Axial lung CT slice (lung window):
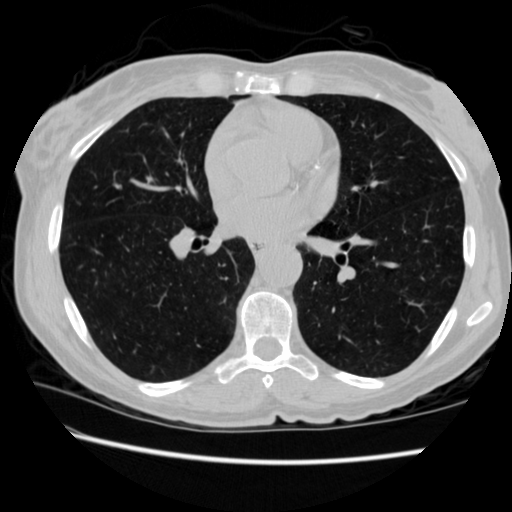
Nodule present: no